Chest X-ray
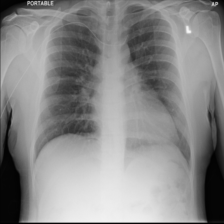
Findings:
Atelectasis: negative
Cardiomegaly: negative
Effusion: negative
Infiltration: negative
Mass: negative
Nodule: negative
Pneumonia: negative
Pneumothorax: negative
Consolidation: negative
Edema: negative
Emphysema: negative
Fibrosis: negative
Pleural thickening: negative
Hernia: negative